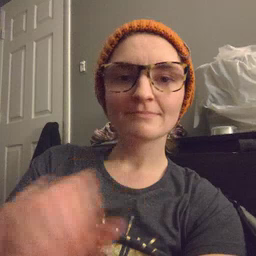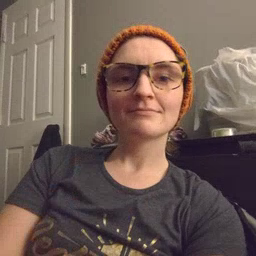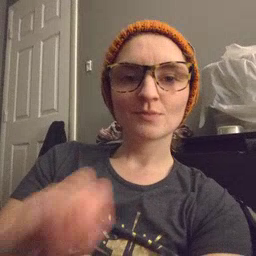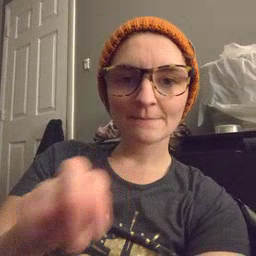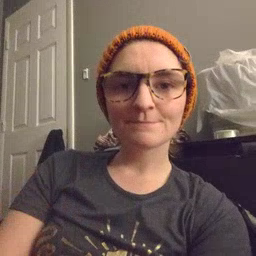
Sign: ride